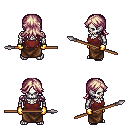
a pixel art fantasy rpg character, male body template, skeleton, maroon pirate shirt, robe skirt, white blonde loose hair, gold gloves, spear, four views (front, back, left, right), 2x2 character sprite sheet, small pixel art, hard edges, no anti-aliasing